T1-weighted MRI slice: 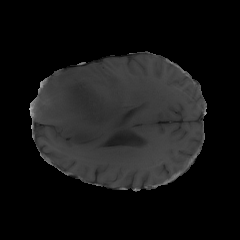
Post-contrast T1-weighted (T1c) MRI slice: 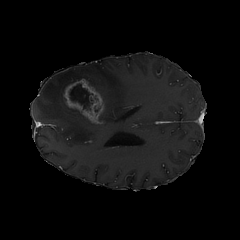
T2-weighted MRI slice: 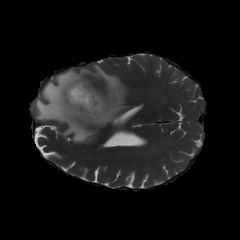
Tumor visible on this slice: yes